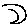
Label: moon